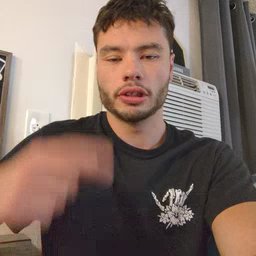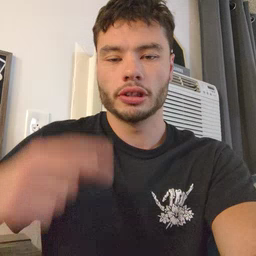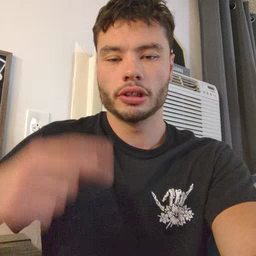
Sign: for